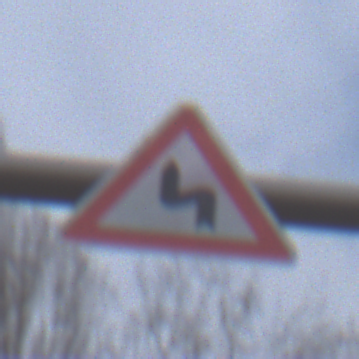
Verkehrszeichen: DoppelkurveZunaechstLinks
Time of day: MorningAfternoon
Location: Outdoor (Nature)
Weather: Overcast
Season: NotSpecified
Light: Natural